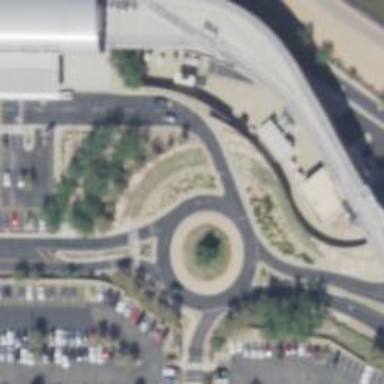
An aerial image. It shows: Unclassified road with asphalt surface leading to roundabout.